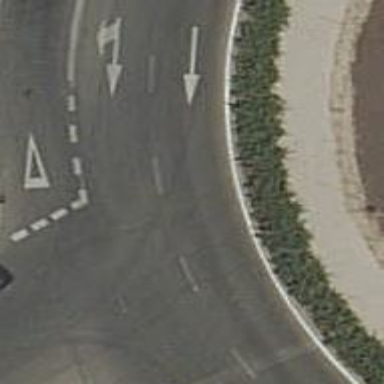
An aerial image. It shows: Roundabout on residential road.